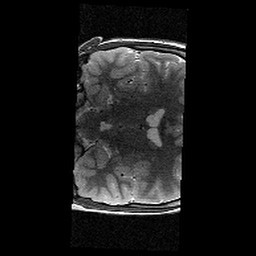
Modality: T2w
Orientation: coronal
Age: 12
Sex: female
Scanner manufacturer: siemens
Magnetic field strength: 3 T
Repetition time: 7.7 s
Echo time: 0.067 s